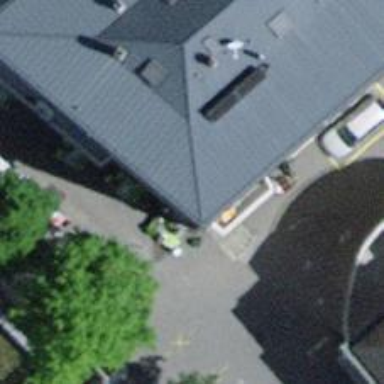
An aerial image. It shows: Restaurant.